Question: I'm using meteor with the bootstrap package. (here is a chunk of code where my problem is)
'''
<div class="input-prepend">
<span class="add-on">@</span>
<input class="span2" id="prependedInput" size="16" type="text">
</div>
'''
This is what it ends up looking like

Upon inspection I find that there is a 'margin-bottom : 9px' on the textfield which is causing the problem
Why is this happening, the 9px margin is from the bootstrap css. Meteor adds the '<!DOCTYPE html>' tag anyway so It shouldn't be this. I can fix this by forcing an override of the style but I don't get why the margin-bottom is added into the css file itself. Is there functionality to it?
Its fixed in newer bootstrap. I uppdated bootstrap manually from 2.0.2
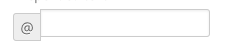
Answer: If anyone runs into this problem,
The issue isn't really with meteor its with bootstrap (2.0.2) update it manually by changing the files in /usr/local/meteor/packages with the new bootstrap files (make sure you only update the files which are already there).
Im sure this would be fixed in a newer version of meteor as it updates to the latest bootstrap